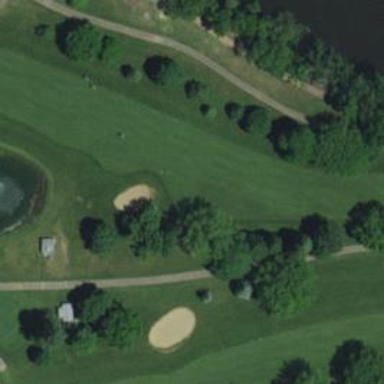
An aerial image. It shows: Golf fairway surrounded by grass.